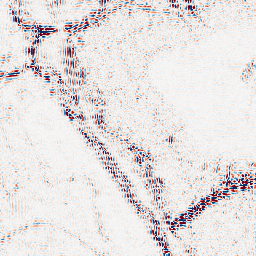
Category: wavelet
Decomposition family: wavelet_reverse_biorthogonal
Decomposition parameters: wavelet: rbio5.5
level: 2
Upsampling method: linear_exact
Upsampling parameters: scale: 2
Upsampling scale: 2